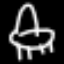
Label: chair